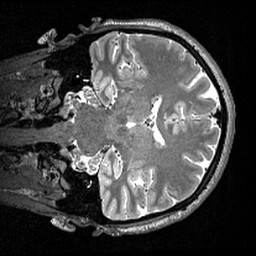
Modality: T2w
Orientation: coronal
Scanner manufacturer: siemens
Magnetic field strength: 3 T
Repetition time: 3 s
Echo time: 0.418 s